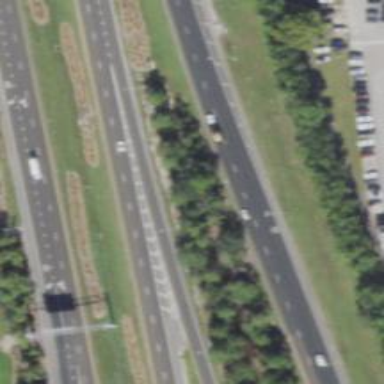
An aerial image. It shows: Motorway link road with diamond junction.